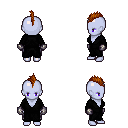
a pixel art fantasy rpg character, female body template, dark elf, purple skin, gray robe, metal pants, brunette mohawk hairstyle, metal gloves, four views (front, back, left, right), 2x2 character sprite sheet, small pixel art, hard edges, no anti-aliasing